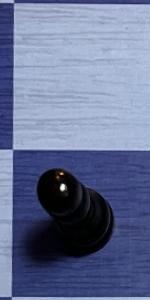
Label: Pawn_Black